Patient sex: M
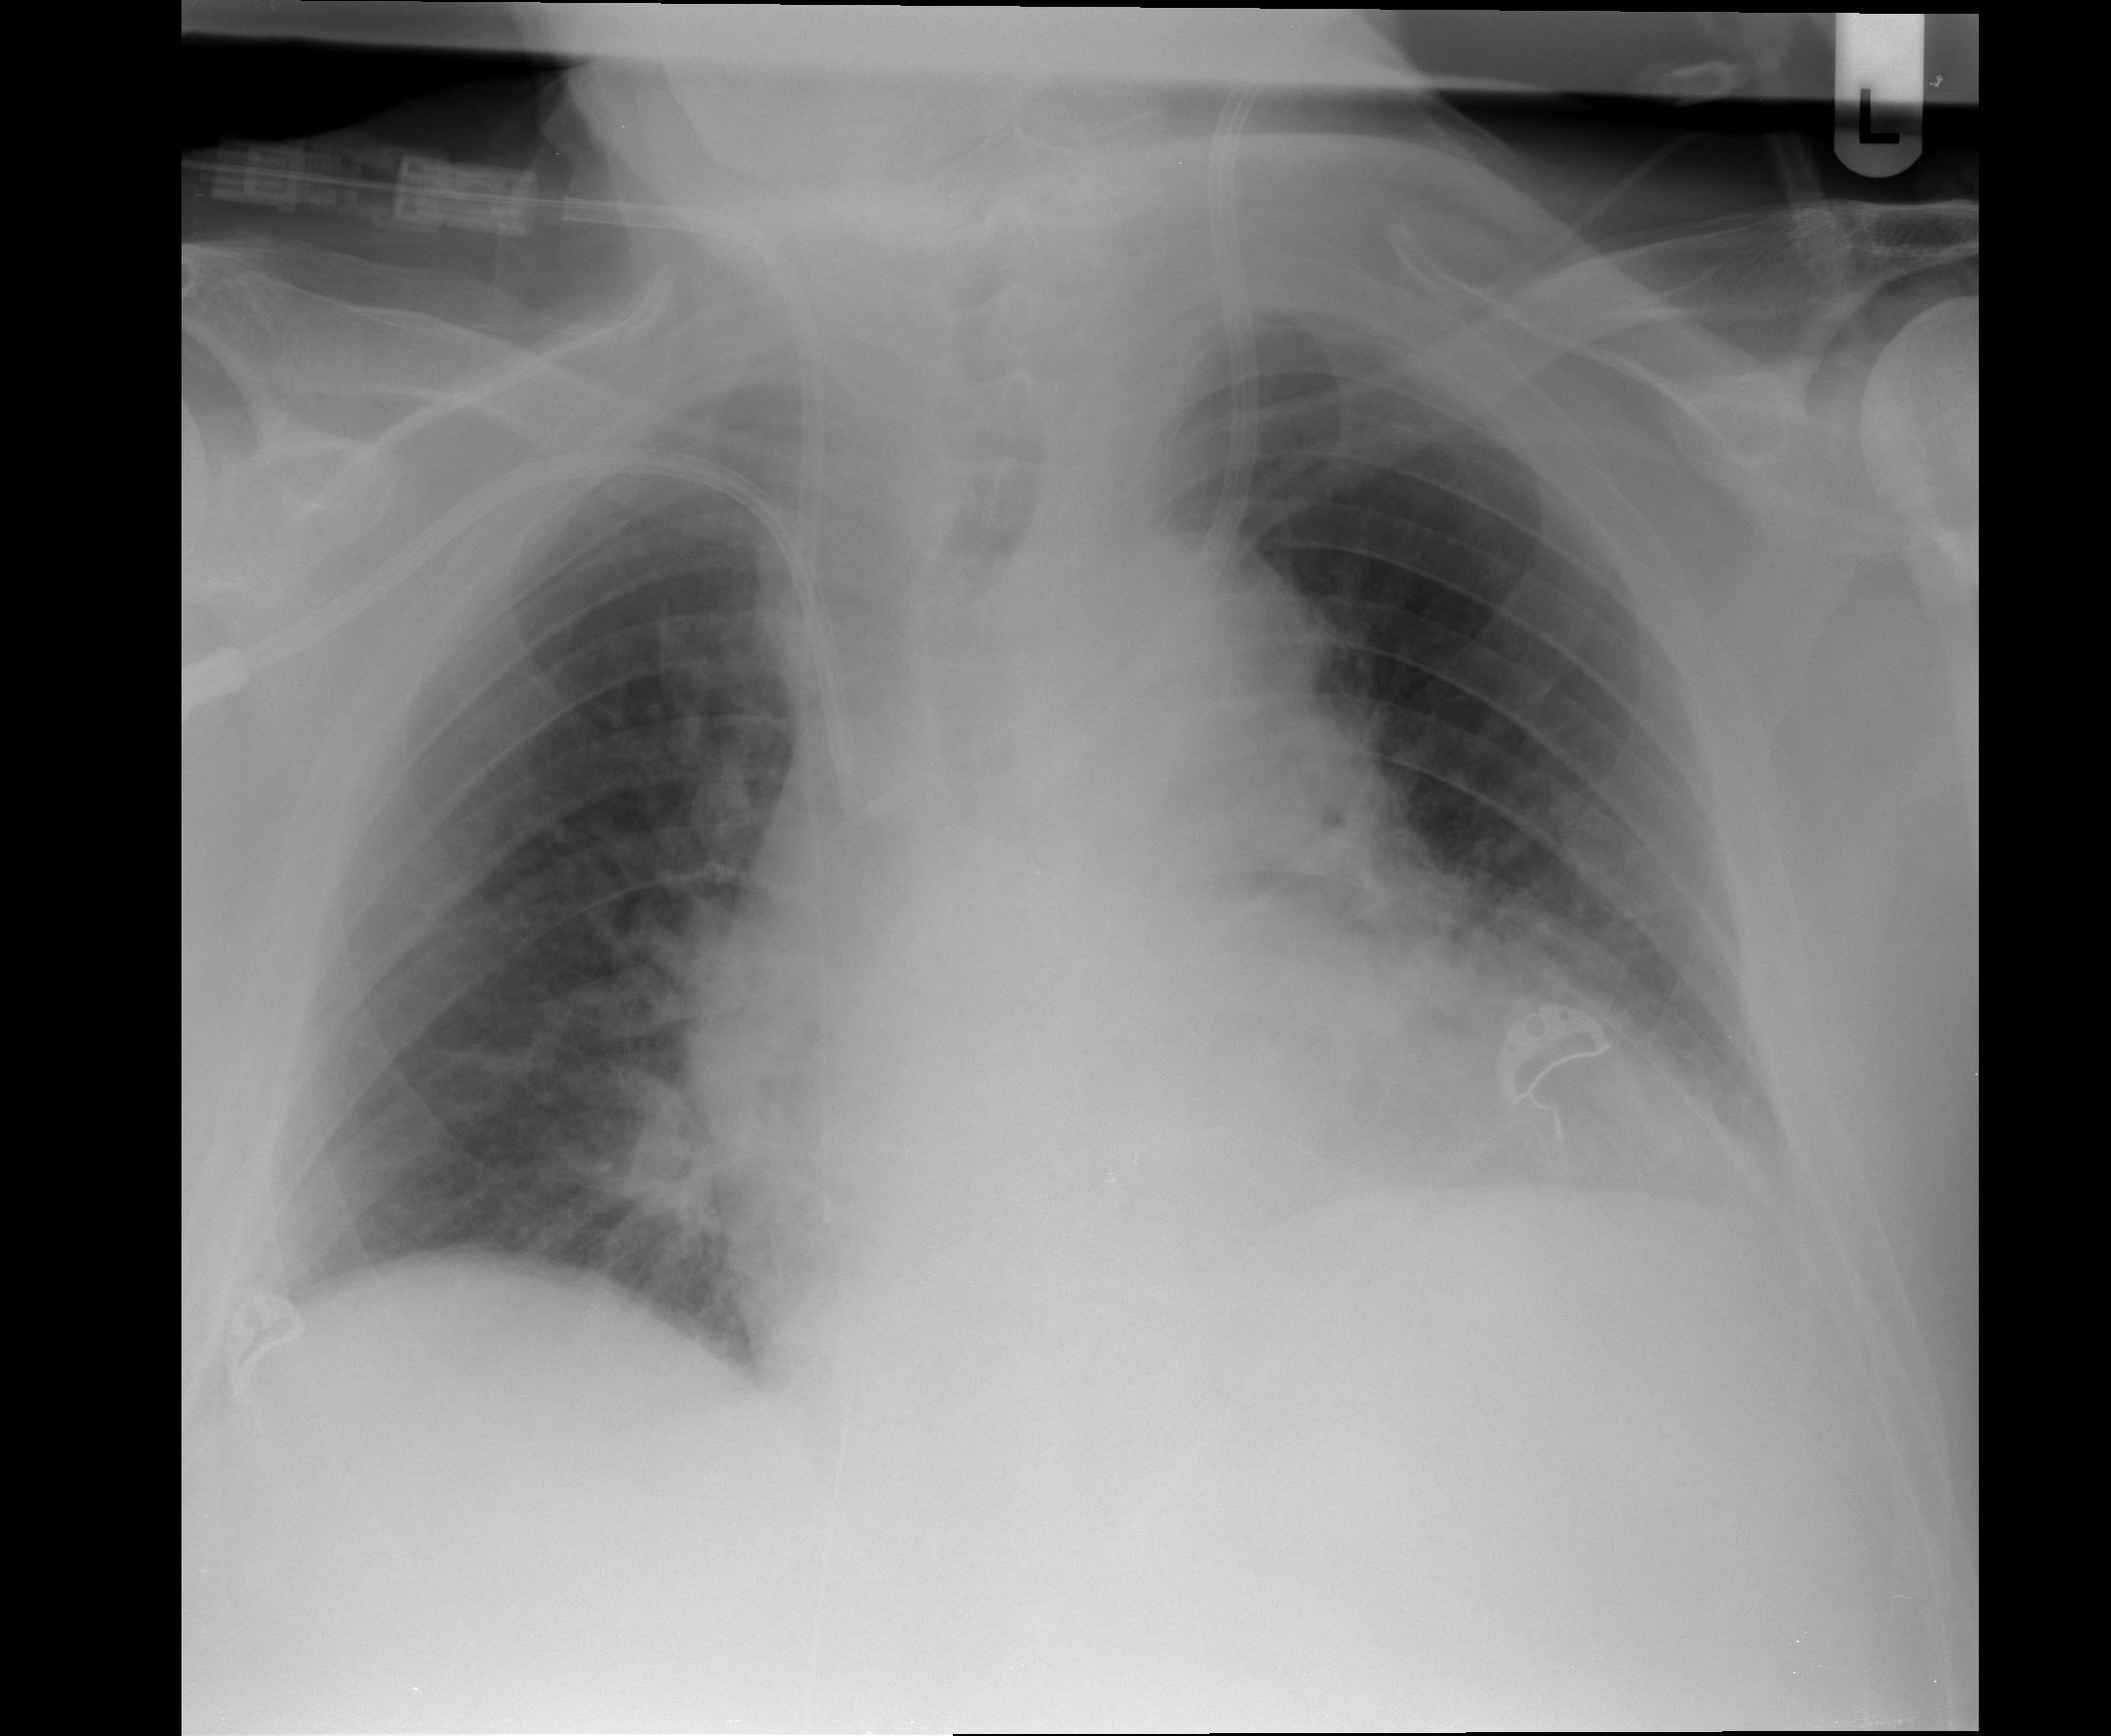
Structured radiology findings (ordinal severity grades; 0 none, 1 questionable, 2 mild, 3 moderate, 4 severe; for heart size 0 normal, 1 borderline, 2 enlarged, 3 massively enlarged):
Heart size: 2
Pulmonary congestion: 2
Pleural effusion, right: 0
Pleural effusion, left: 2
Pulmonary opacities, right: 0
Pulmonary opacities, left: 0
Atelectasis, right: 2
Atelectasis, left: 2